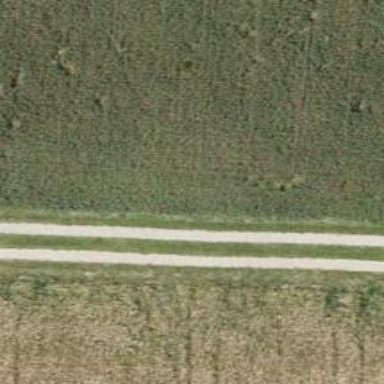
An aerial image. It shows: Well-maintained track road with grade 1 tracktype.